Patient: sex M, age 45
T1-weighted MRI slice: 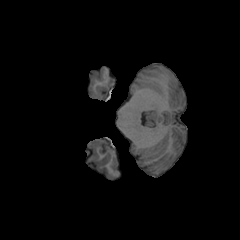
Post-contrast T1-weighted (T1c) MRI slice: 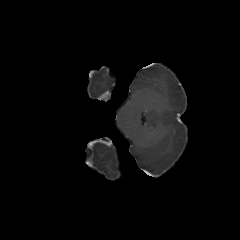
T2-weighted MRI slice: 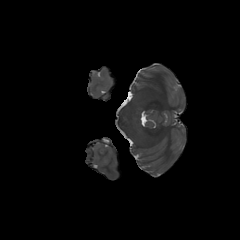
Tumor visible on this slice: no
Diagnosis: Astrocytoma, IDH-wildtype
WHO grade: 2